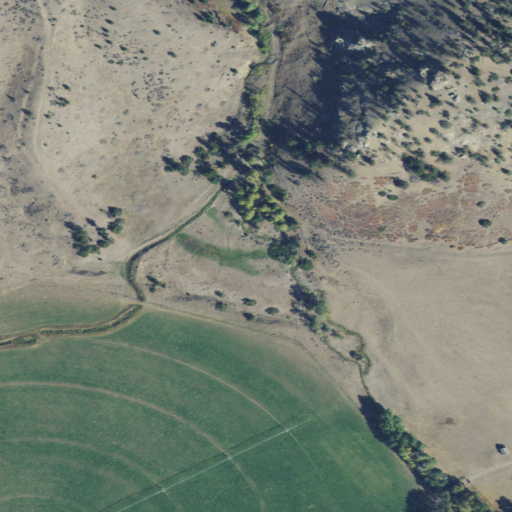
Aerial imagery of valley in Montana named McComb Draw containing grassland, shrub, cultivated crops, pasture, and evergreen forest